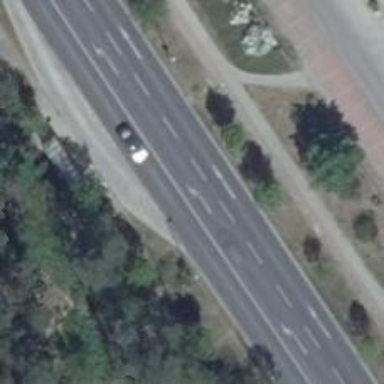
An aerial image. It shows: Secondary road with asphalt surface.